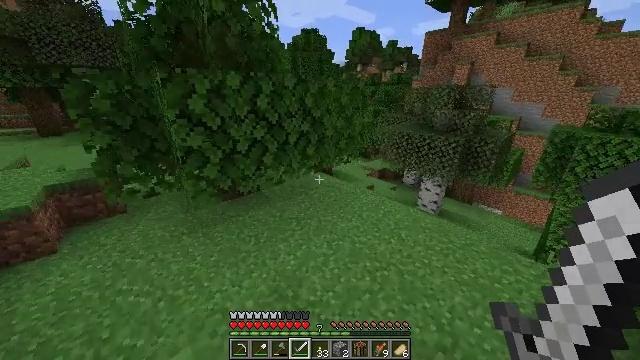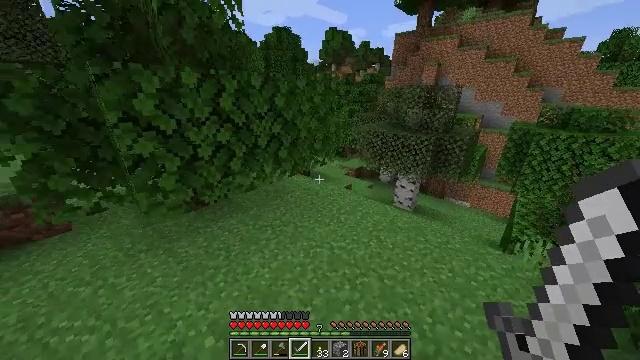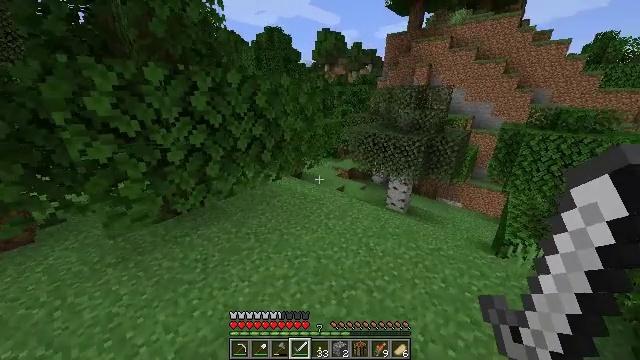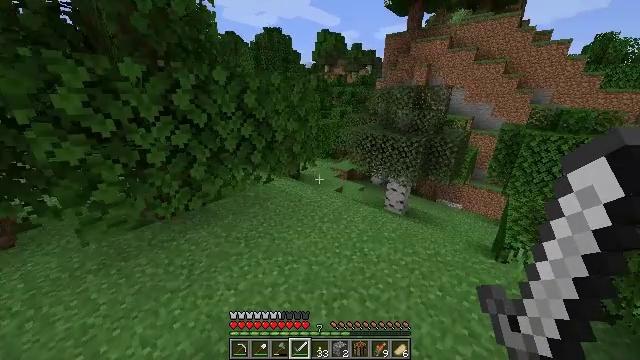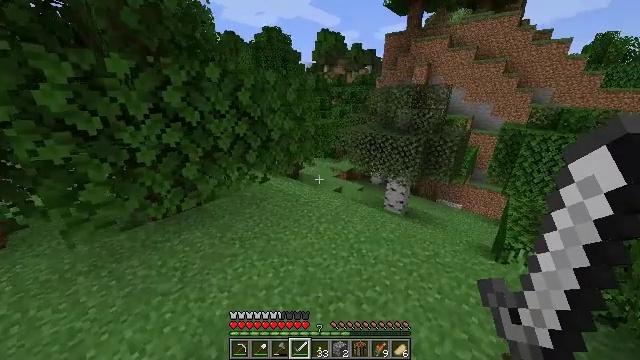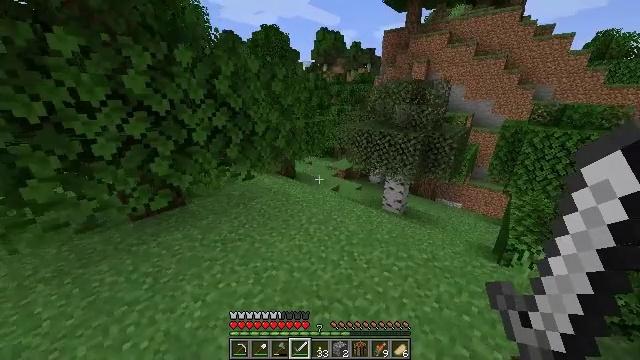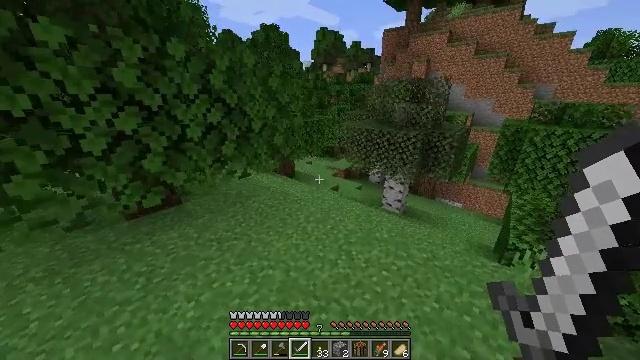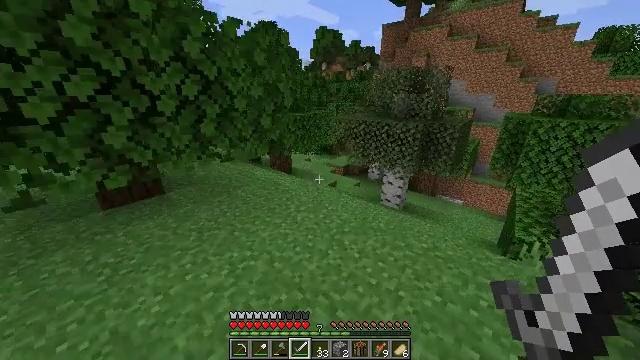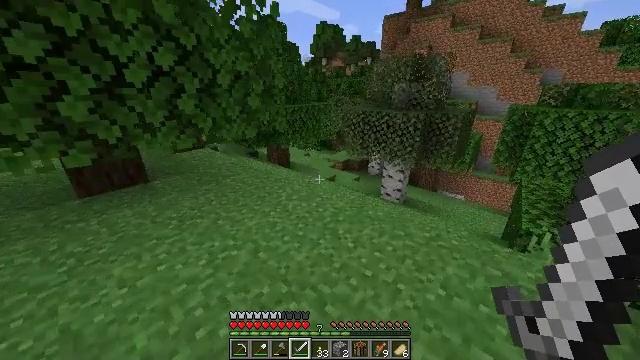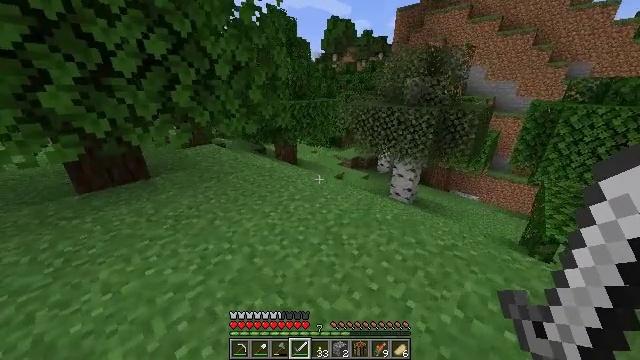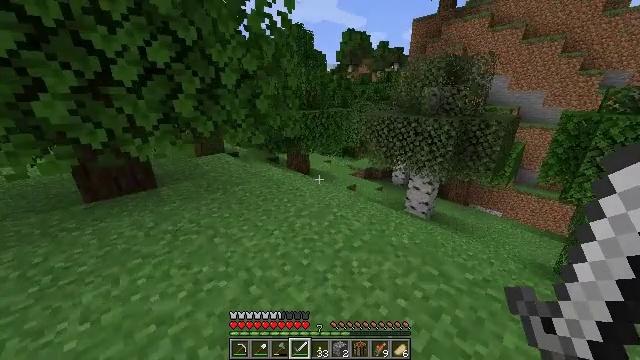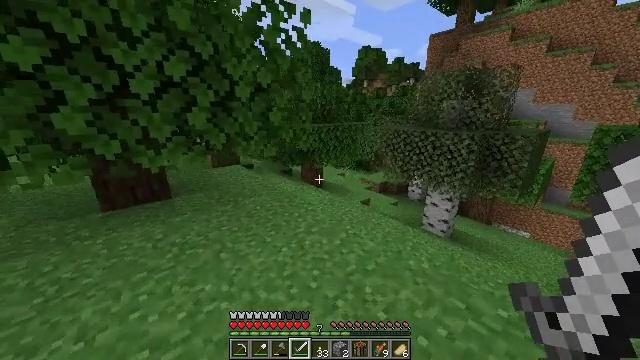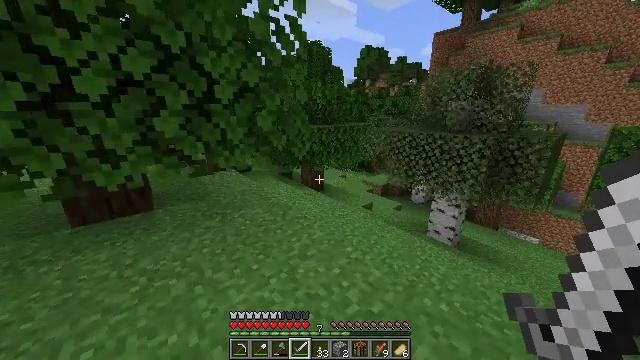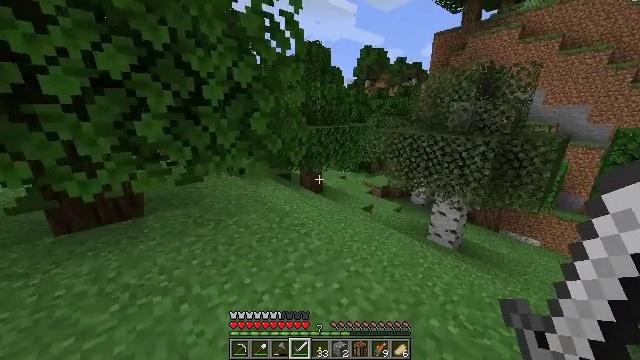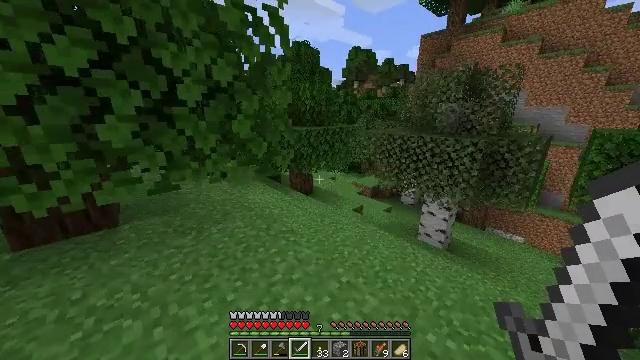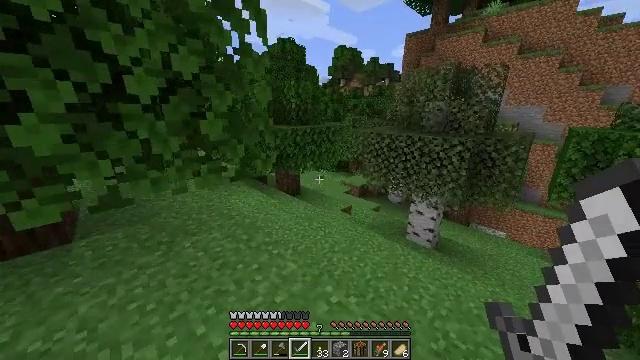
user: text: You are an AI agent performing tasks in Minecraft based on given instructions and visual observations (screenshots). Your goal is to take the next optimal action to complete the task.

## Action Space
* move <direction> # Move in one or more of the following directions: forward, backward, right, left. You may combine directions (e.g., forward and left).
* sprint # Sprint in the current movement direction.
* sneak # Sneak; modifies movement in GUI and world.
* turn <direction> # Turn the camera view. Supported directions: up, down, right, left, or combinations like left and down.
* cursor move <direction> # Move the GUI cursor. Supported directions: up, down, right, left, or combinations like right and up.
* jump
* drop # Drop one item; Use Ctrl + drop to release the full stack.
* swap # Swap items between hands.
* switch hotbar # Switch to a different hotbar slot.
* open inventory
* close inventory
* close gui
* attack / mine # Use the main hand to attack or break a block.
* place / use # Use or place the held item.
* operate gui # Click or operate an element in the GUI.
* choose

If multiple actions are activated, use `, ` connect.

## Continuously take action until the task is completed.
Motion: motion action
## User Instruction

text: Hunt a salmon.
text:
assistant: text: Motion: move forward and move right, sprint, turn right
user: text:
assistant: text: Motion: move forward and move right, sprint, turn right
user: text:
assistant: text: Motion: move forward and move right, sprint
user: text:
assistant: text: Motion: move forward and move right, sprint
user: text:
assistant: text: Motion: move forward and move right, sprint
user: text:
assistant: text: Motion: move forward and move right, sprint
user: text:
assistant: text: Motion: move forward, sprint
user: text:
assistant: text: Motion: move forward, sprint
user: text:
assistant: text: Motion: move forward, sprint, turn left
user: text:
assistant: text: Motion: move forward, sprint, turn left and up
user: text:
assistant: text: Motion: move forward, sprint, turn left and up
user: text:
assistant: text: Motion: move forward, sprint
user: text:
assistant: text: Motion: move forward, sprint
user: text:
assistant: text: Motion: move forward, sprint, turn right
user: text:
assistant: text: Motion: move forward, sprint, turn right
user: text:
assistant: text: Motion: move forward, sprint, turn right
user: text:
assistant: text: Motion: move forward, sprint, turn right
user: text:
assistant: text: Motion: move forward, sprint
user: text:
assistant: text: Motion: move forward, sprint
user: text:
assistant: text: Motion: move forward, sprint
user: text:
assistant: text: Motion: move forward and move right, sprint
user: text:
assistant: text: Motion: move forward and move right, sprint
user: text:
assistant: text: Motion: move forward and move right, sprint
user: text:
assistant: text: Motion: move forward, sprint, turn left
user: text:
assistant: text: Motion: move forward, sprint, turn left
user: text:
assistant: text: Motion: move forward, sprint, turn left
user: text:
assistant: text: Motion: move forward, sprint
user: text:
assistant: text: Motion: move forward, sprint, turn left
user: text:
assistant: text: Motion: move forward, sprint, turn left
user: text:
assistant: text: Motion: move forward, sprint